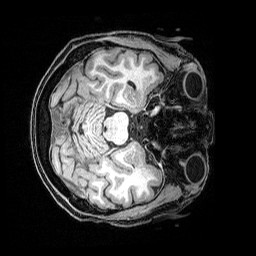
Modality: T1w
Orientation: axial
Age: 74
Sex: female
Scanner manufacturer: siemens
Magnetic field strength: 3 T
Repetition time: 2.5 s
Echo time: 0.00369 s